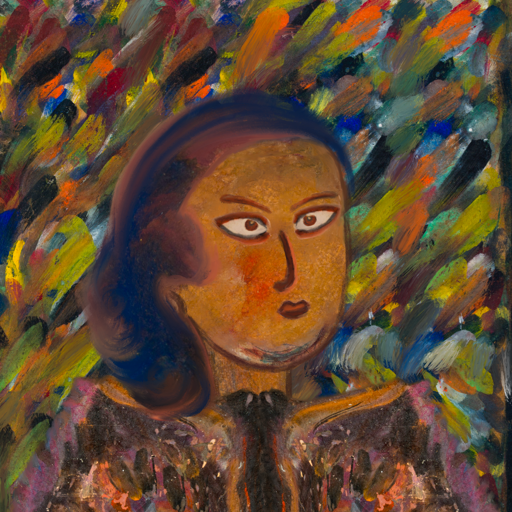
Background: An_Impression, Head And Neck Side: Pipe, Face Side: Roy_Bahadur, Bust: Gypsy_Queen, Hair Side: Mother_And_Son_Son, Head Accessory: Blank, Second Necklace: Blank, Necklace: Blank, Baby: Blank